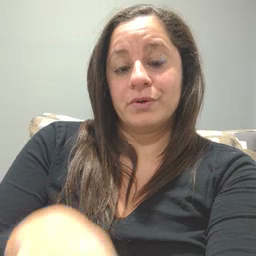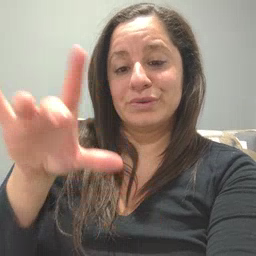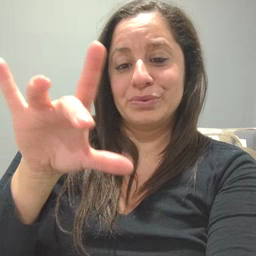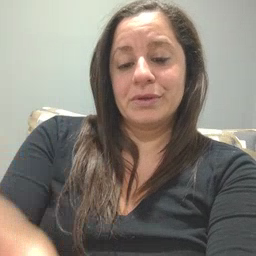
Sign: yucky